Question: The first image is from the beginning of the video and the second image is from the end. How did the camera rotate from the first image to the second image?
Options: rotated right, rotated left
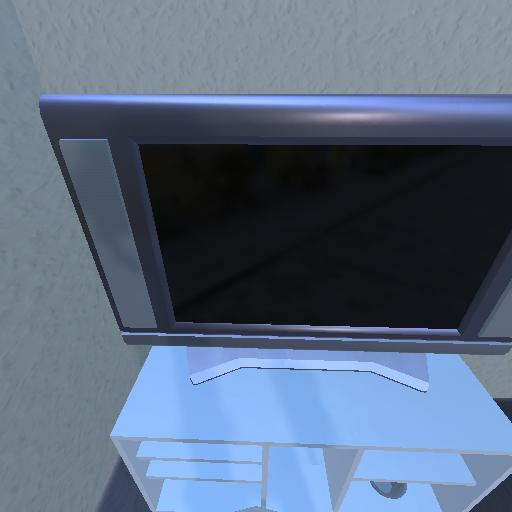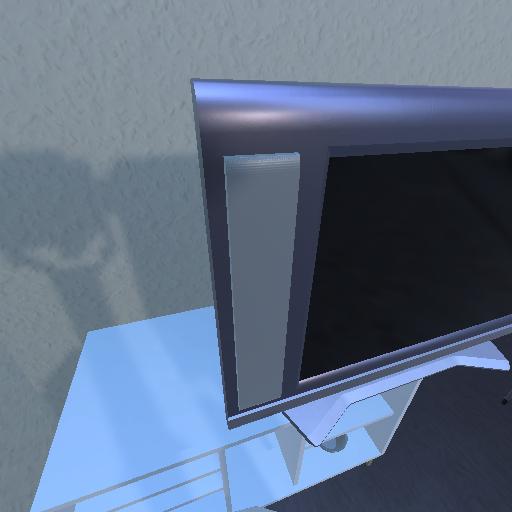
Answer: rotated right